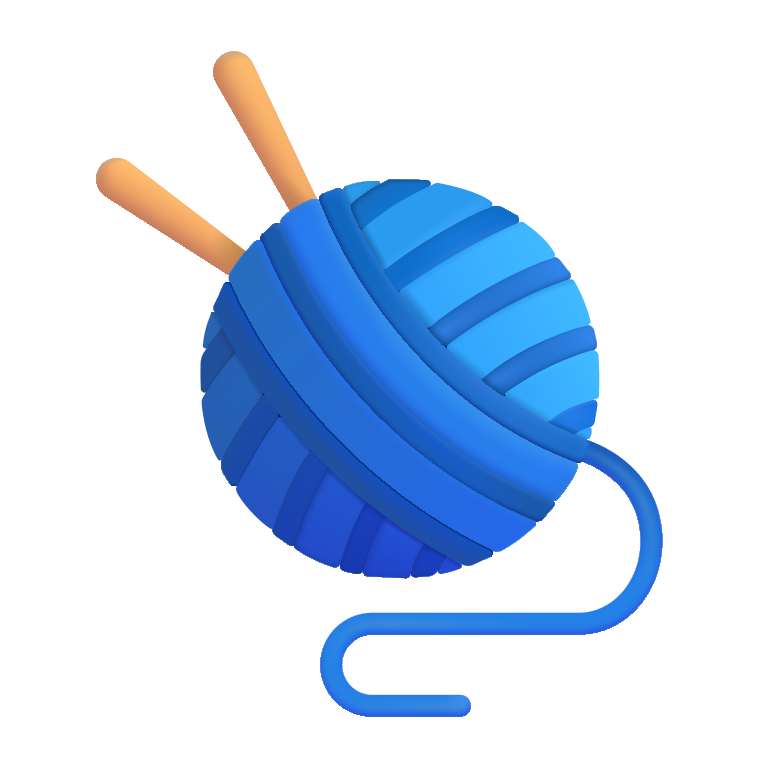
yarn color